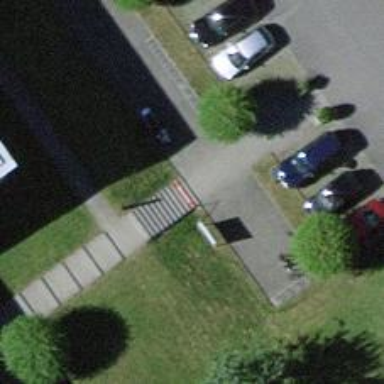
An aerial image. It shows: Set of steps on the road.